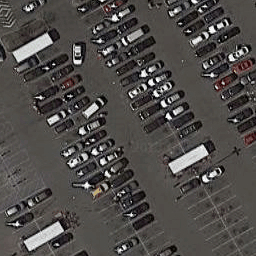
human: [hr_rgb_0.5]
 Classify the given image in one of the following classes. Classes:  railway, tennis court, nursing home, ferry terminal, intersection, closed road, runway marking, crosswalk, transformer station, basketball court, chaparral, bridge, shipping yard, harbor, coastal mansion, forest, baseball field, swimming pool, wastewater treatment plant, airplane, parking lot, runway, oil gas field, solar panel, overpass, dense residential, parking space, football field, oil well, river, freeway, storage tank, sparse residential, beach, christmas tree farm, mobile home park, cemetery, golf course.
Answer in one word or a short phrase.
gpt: parking lot